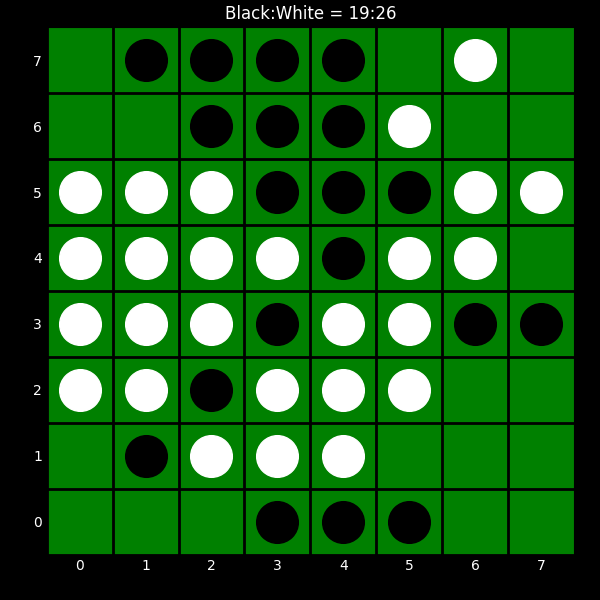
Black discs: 19
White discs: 26